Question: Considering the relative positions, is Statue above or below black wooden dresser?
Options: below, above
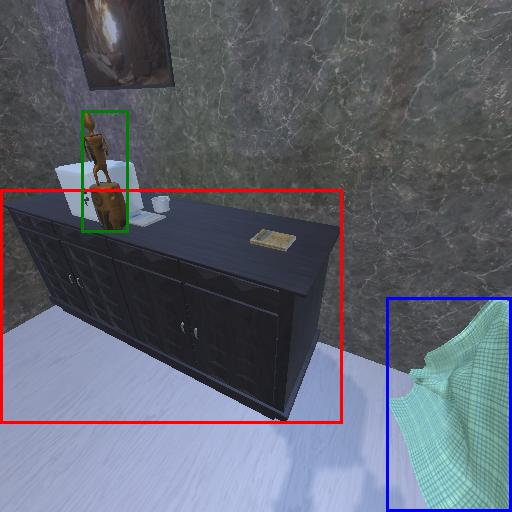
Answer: below